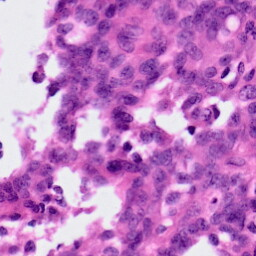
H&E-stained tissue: Ovarian